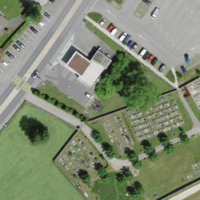
EUNIS habitat code: 54
Species observed at this site:
Corylus avellana